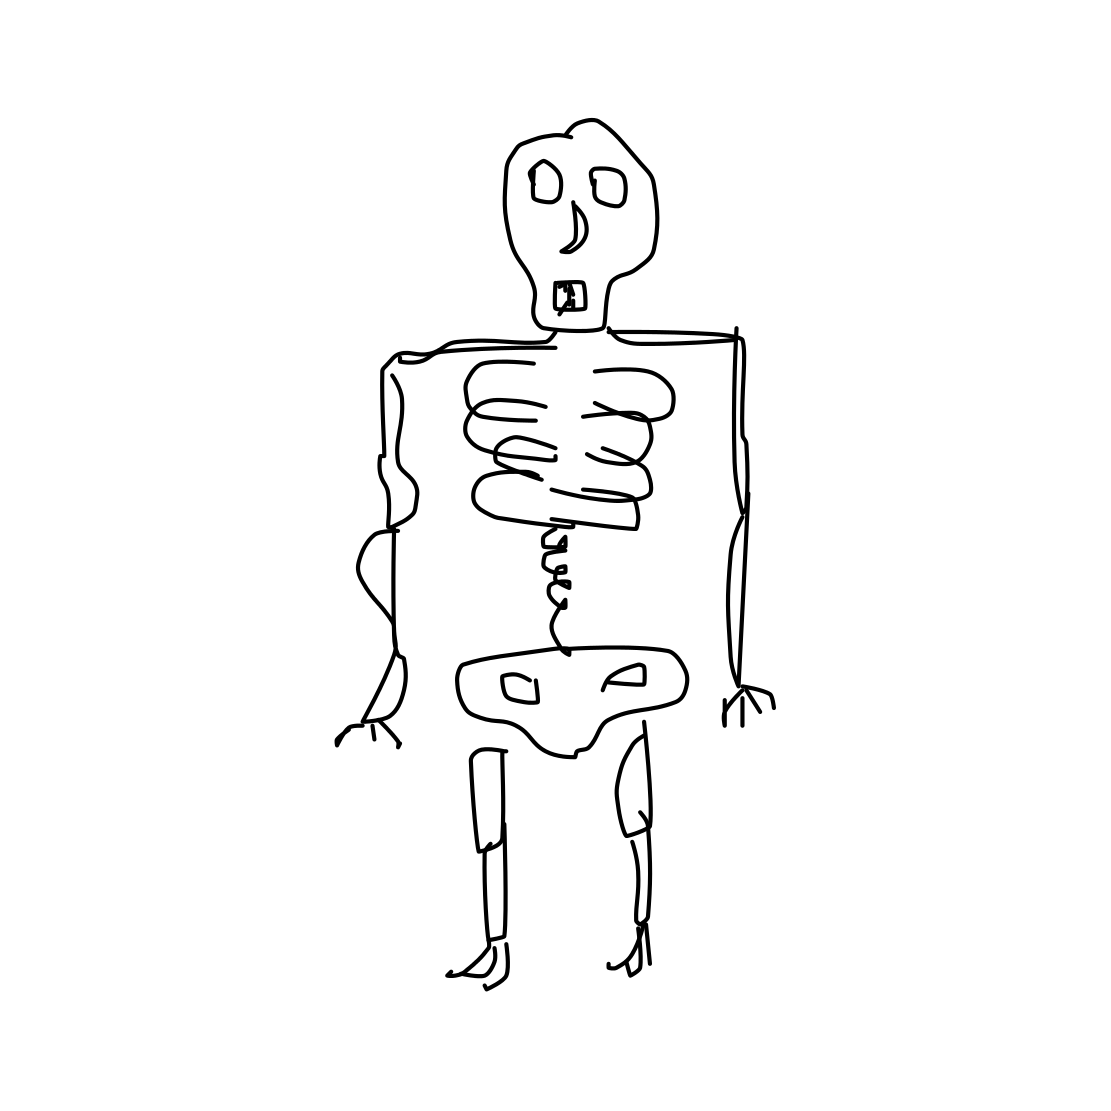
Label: human-skeleton